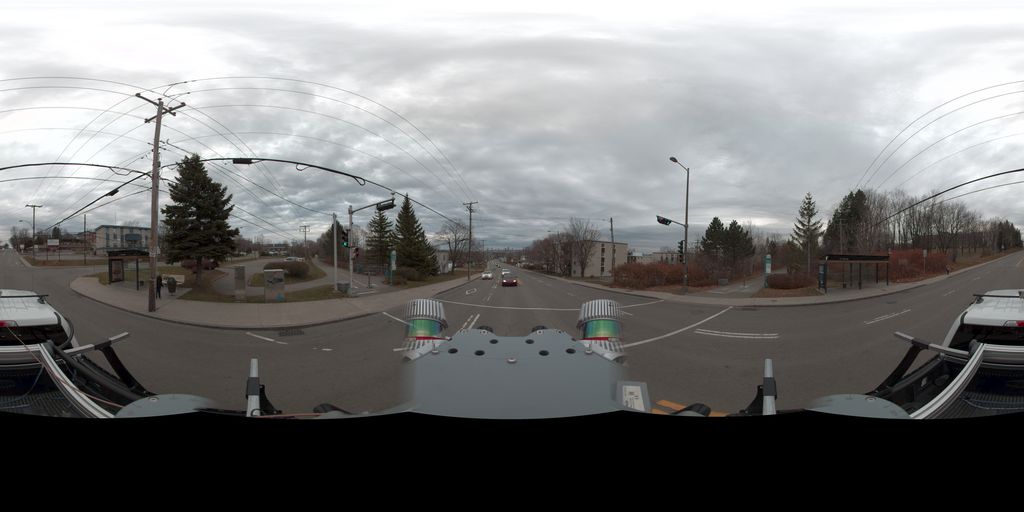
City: quebec_city